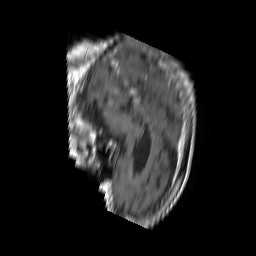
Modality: T1w
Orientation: sagittal
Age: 86
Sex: female
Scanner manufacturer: philips
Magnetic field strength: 1.5 T
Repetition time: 0.6203 s
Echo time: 0.012 s